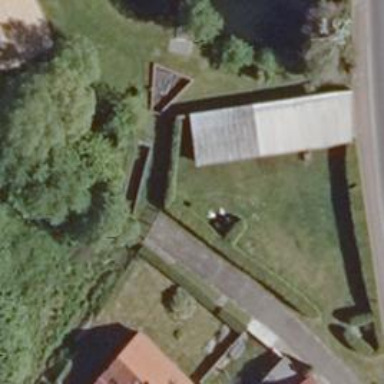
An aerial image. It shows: Culvert tunnel.